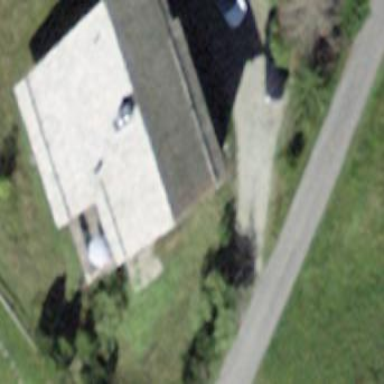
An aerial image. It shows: Simple and straightforward house.